Brain MRI, t2w sequence, axial 2D slice.
Patient: age 33, sex F, weight 78 kg, height 1.78 m
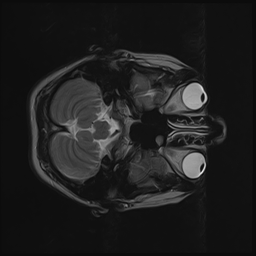